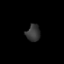
Tissue: prostate
Cell type: Fibroblasts
Senescence score: 0.8702
Nuclear area (px): 231
Mean DAPI intensity: 54.377